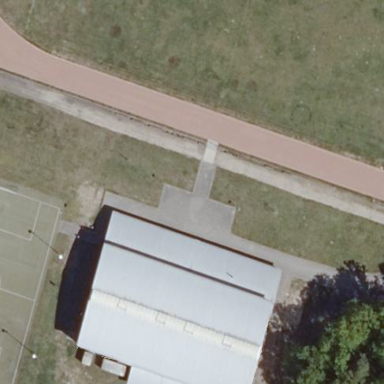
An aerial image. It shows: Sports center building.